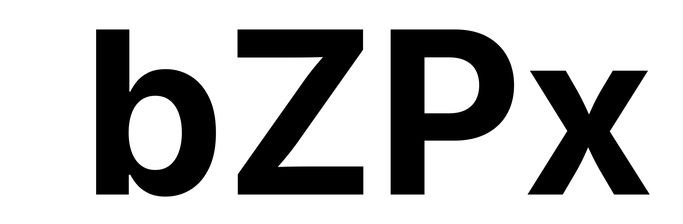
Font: Inter_Bold